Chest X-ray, AP view. Patient: 46 years old, sex M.
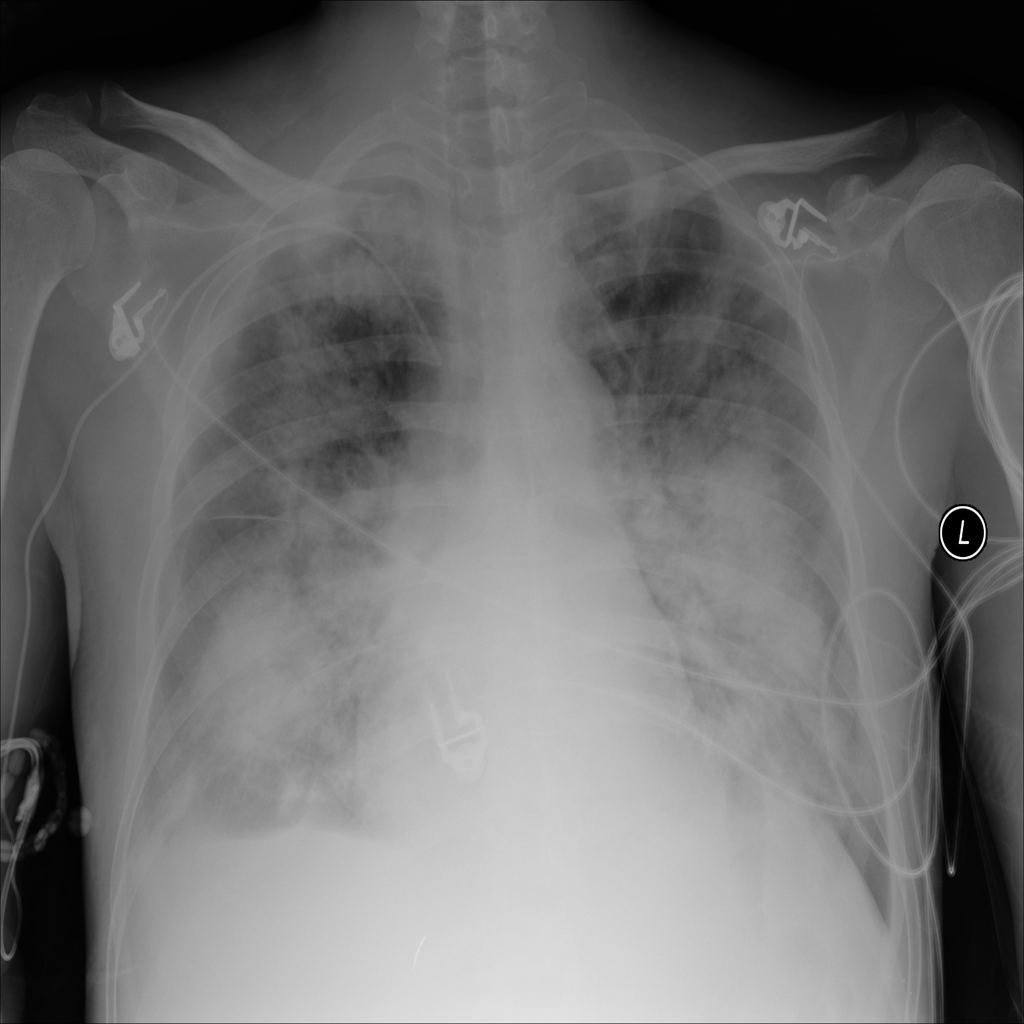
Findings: Effusion, Mass